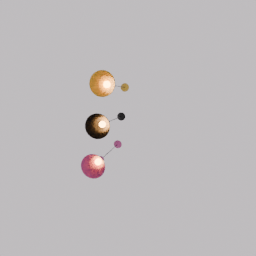
Label: lighting